Field crop: maize
Growth stage: 2
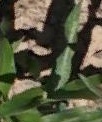
Species: maize